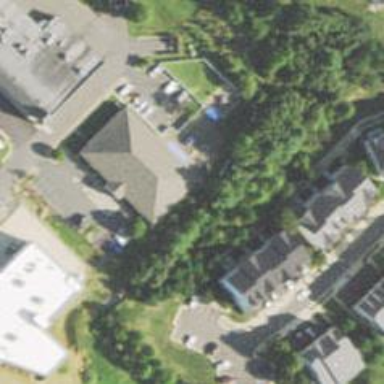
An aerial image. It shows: Kindergarten building.